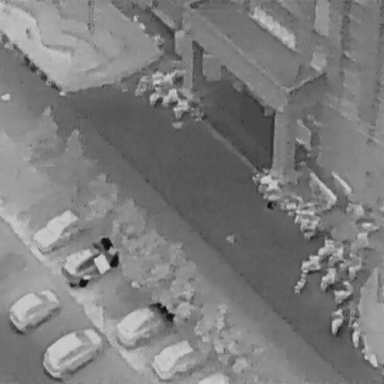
There are 32 objects shown in the infrared image, including seven Cars, and 25 Bicycles.